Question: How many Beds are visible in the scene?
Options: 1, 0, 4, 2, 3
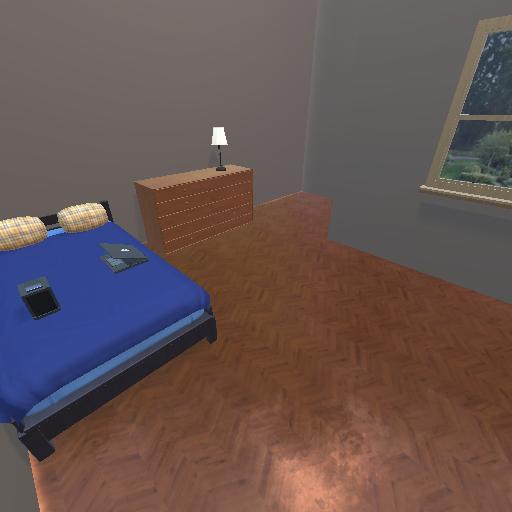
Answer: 1